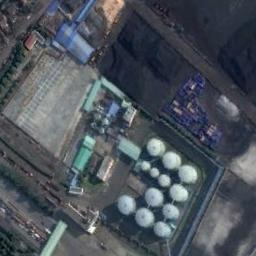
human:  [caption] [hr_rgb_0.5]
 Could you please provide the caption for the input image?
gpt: About half of the storage tanks on this open lot have their lids open .

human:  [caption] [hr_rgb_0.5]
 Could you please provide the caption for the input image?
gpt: There are big and small white storage tanks on the bare land .

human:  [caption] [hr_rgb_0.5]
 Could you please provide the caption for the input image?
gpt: There are many different-sized storage tanks and many buildings in the factory, And there are large lawns in the factory .

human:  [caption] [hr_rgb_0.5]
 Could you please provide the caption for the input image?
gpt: There are many different colored buildings beside the storage tanks .

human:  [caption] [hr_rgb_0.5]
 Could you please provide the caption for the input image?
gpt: There are some storage tanks and buildings .